Field crop: maize
Growth stage: 2
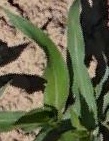
Species: maize